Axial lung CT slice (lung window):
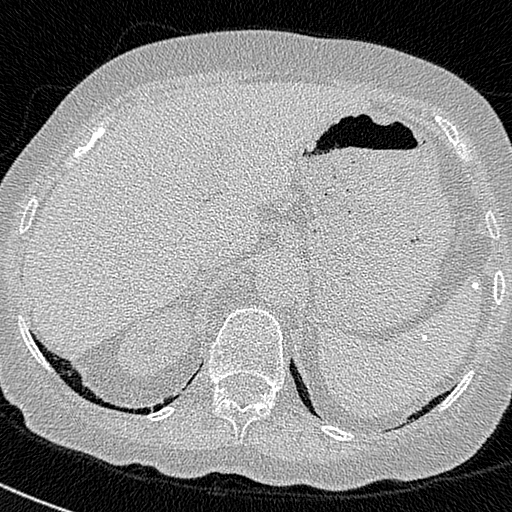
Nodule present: no